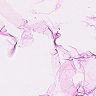
Metastatic tissue present: no